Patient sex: M
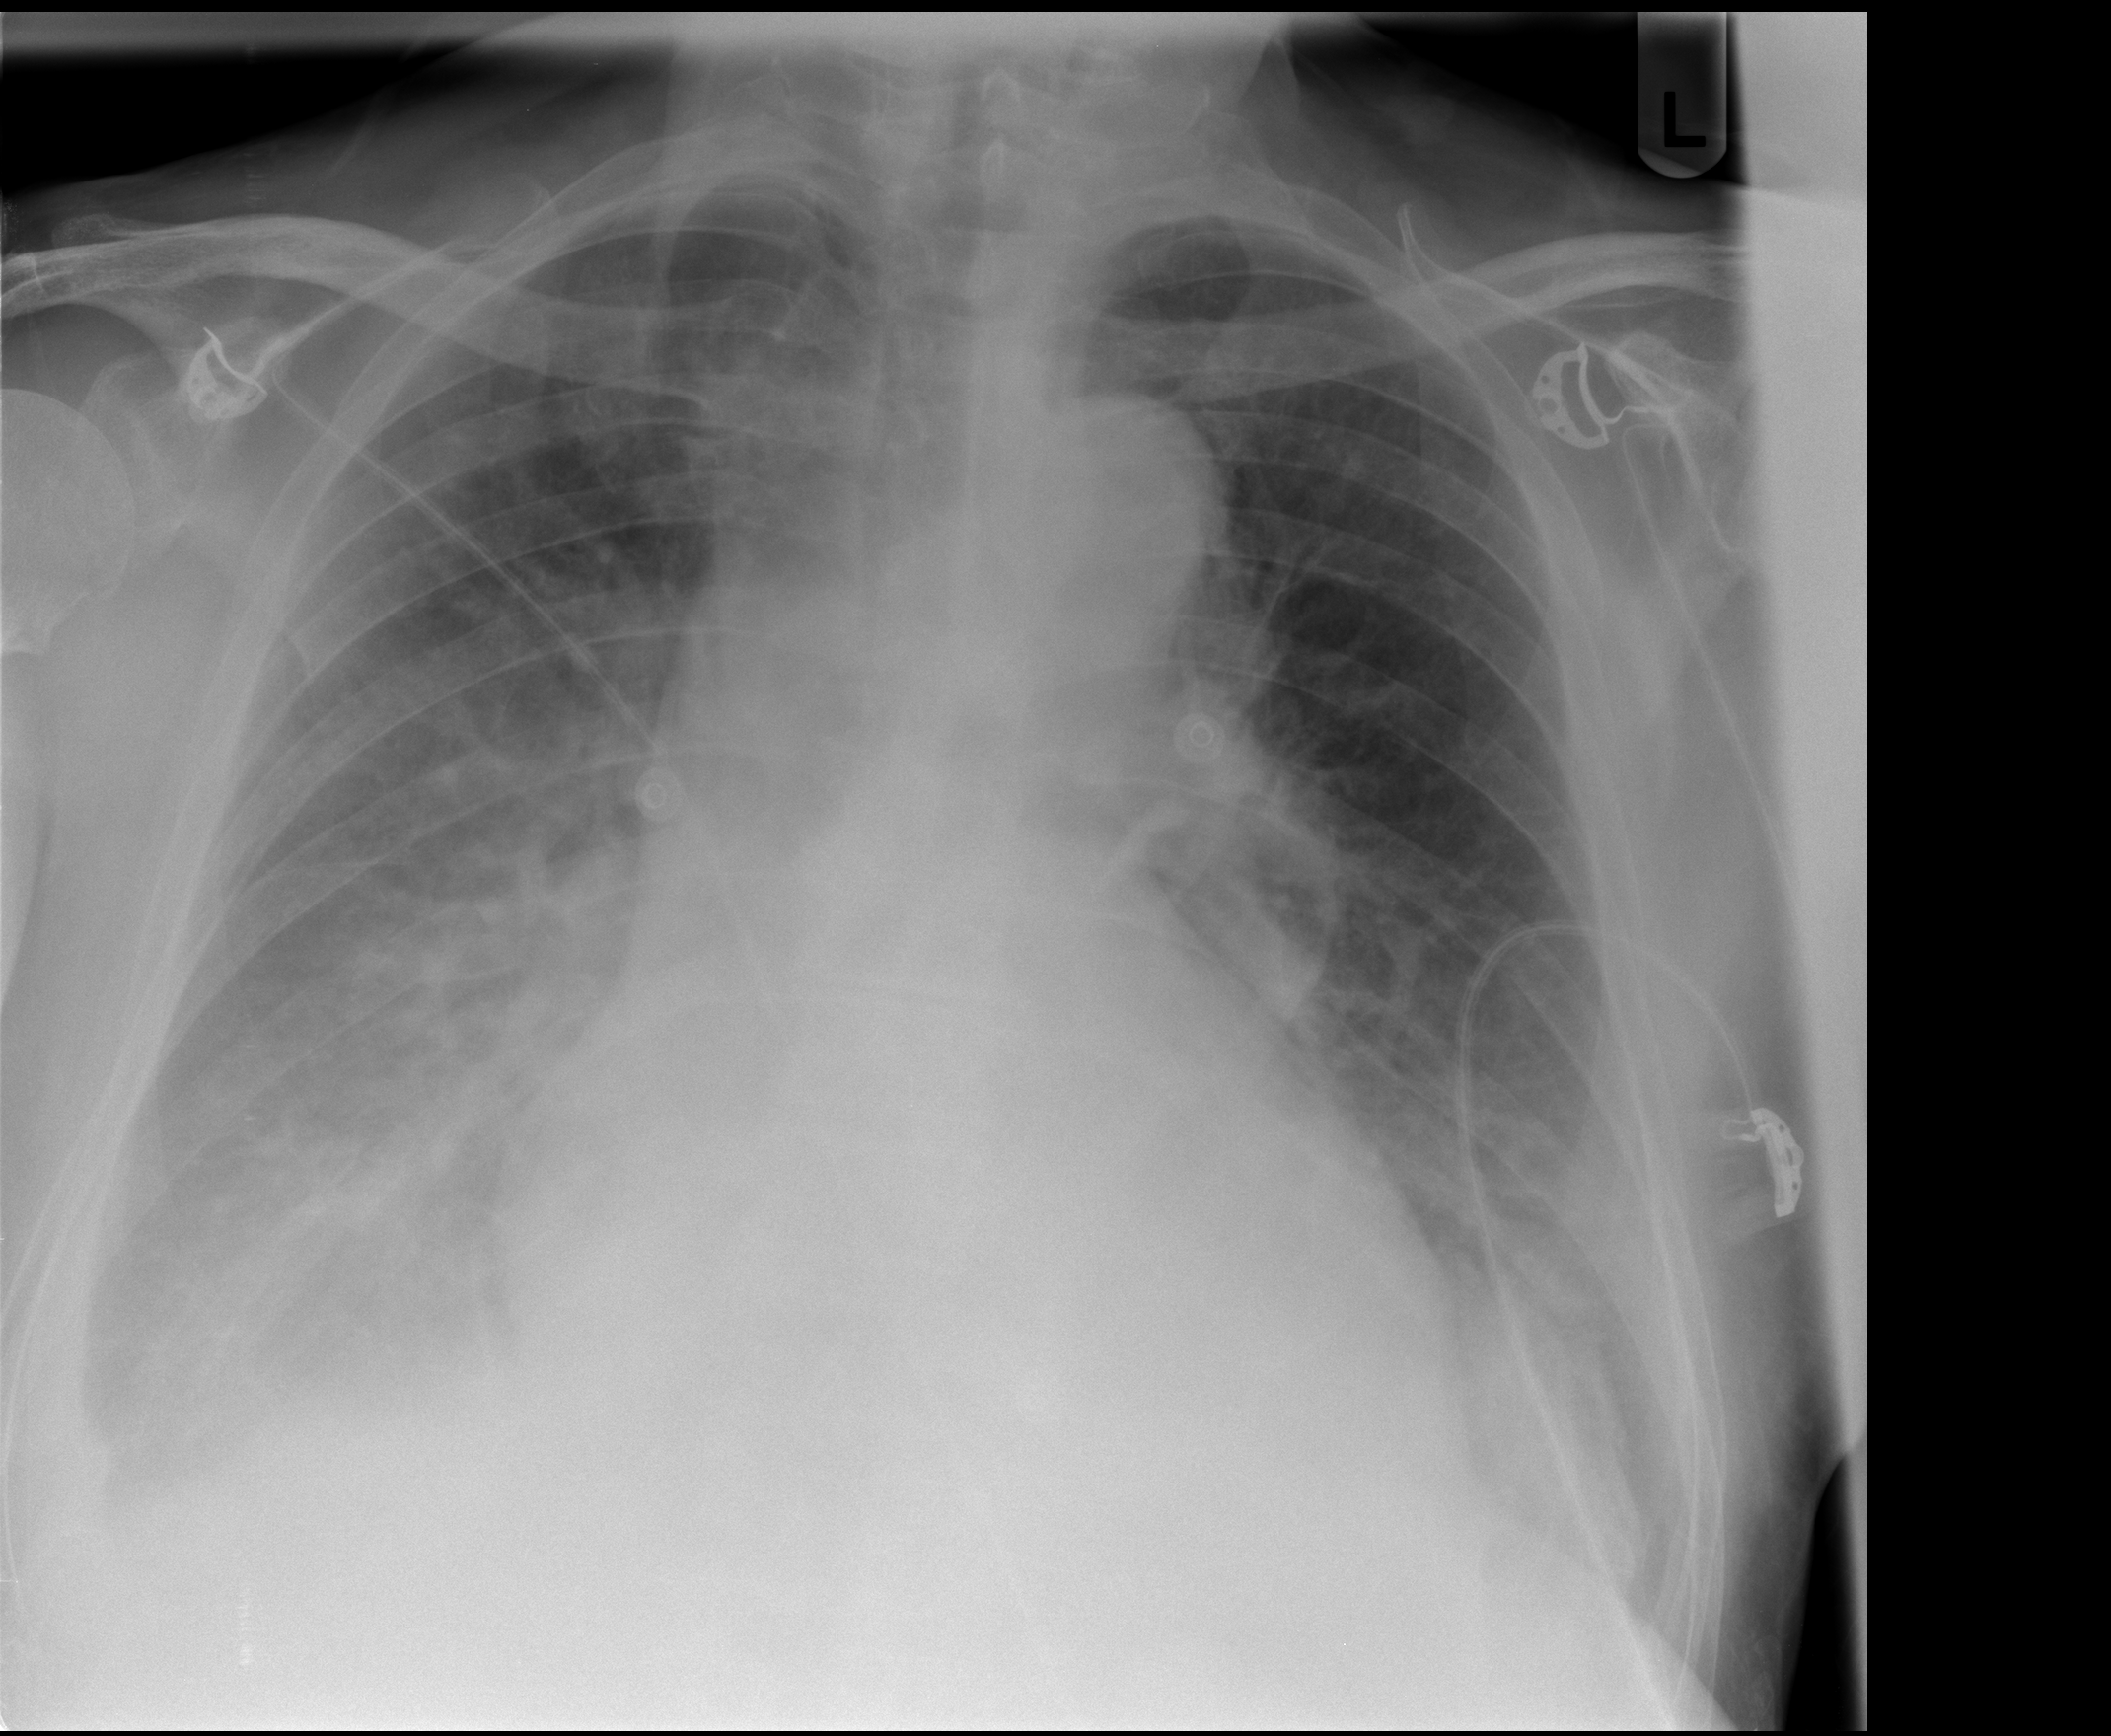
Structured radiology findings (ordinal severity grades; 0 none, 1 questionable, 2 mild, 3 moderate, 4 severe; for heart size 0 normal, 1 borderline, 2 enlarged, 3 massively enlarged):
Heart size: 2
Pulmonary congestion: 3
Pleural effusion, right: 3
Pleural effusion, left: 2
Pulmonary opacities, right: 1
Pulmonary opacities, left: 1
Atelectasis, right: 2
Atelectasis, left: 2